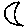
Label: moon